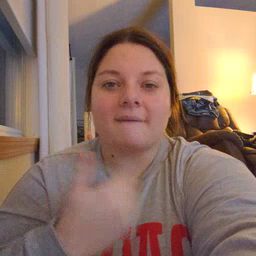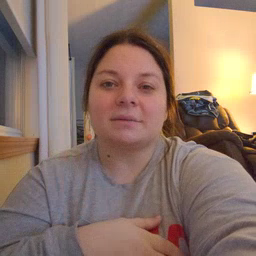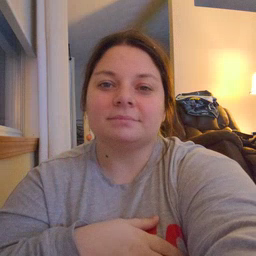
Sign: have